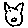
Label: cat